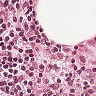
Metastatic tissue present: no